Question: I'm having an issue trying to convert DOC/DOCX to PDF programmatically. I'm following <URL>.
I'm using as mentioned in the answer above.
I asked my web hosting to install and so they did, so when I ran 'whereis soffice' it gave me '/usr/bin/soffice'.
---
So, I have this piece of code:
# adocpdf
'''
filename=$1
extension=$2
SERVICE='soffice'
if [ "'ps ax|grep -v grep|grep -c $SERVICE'" -lt 1 ]; then
unset DISPLAY
/usr/bin/soffice -headless -accept="socket,host=127.0.0.1,port=8100;urp;" -nofirststartwizard &
sleep 5s
fi
python /home/[MYSITE]/public_html/docpdf/DocumentConverter.py /home/[MYSITE]/public_html/docpdf/$filename$extension /home/[MYSITE]/public_html/docpdf/$filename.pdf
'''
# index.php
'''
<?php
$filename = "teste";
$extension = ".doc";
$output = array();
$return_var = 0;
exec("/home/[MYSITE]/public_html/docpdf/adocpdf {$filename} {$extension}", $output, $return_var);
print_r($output);
print($return_var);
?>
'''
# My folder structure

After executing my php code, the output is the following, being 'Array()' the '$output' and '1' the '$return_var'
'''
Array ( ) 1
'''
I don't know much about python, and I really need this to work!
## Edit 1:
I ran 'exec('pydoc modules') and it gave me this output:
'''
Please wait a moment while I gather a list of all available modules...
ArrayPrinter audioop iniparse (package) select
BaseHTTPServer audit inspect selinux (package)
Bastion auparse itertools semanage
CDROM avc japanese (package) seobject
CGIHTTPServer base64 keyword sepolgen (package)
CORBA bdb kudzu sets
Canvas binascii lapack_lite sgmllib
ConfigParser binhex ldap (package) sha
Cookie bisect ldapurl shelve
DLFCN bonobo (package) ldif shlex
Dialog bsddb (package) libiscsi shm
DocXMLRPCServer bz2 libsvn (package) shutil
DocumentConverter cElementTree libuser signal
FFT (package) cPickle libxml2 site
FileDialog cStringIO libxml2mod smtpd
FixTk cairo (package) linecache smtplib
HTMLParser calendar linuxaudiodev snack
IN cgi locale sndhdr
LinearAlgebra cgitb logging (package) socket
M2Crypto (package) chunk macpath sos (package)
MA (package) cmath macurl2path sqlite (package)
MLab cmd mailbox sqlitecachec
Matrix code mailcap sre
MimeWriter codecs markupbase sre_compile
Numeric codeop marshal sre_constants
ORBit collections math sre_parse
PortableServer colorsys md5 stat
Precision commands mhlib statcache
Queue compileall mimetools statvfs
RNG (package) compiler (package) mimetypes string
RandomArray cookielib mimify stringold
ScrolledText copy mmap stringprep
SimpleDialog copy_reg modulefinder strop
SimpleHTTPServer cracklib multiarray struct
SimpleXMLRPCServer crypt multifile subprocess
SocketServer csv mutex sunau
StringIO curses (package) netrc sunaudio
TYPES datetime new svn (package)
Tix dbhash nis symbol
Tkconstants dbm nntplib symtable
Tkdnd dbus (package) ntpath sys
Tkinter decimal nturl2path syslog
UserArray difflib numeric_version tabnanny
UserDict dircache oddjob tarfile
UserList dis opcode telnetlib
UserString distutils (package) operator tempfile
_LWPCookieJar dl optik termios
_MozillaCookieJar doctest optparse test (package)
__builtin__ dogtail (package) os textwrap
__future__ drv_libxml2 os2emxpath this
_audit dsextras ossaudiodev thread
_bisect dsml pango threading
_bsddb dumbdbm pangocairo time
_codecs dummy_thread parser timeit
_codecs_cn dummy_threading pdb timing
_codecs_hk elementtree (package) pickle tkColorChooser
_codecs_iso2022 email (package) pickletools tkCommonDialog
_codecs_jp encodings (package) pipes tkFileDialog
_codecs_kr errno pkgutil tkFont
_codecs_tw exceptions platform tkMessageBox
_csv fcntl popen2 tkSimpleDialog
_curses filecmp poplib toaiff
_curses_panel fileinput posix token
_gamin fnmatch posixfile tokenize
_heapq formatter posixpath trace
_hotshot fpformat pprint traceback
_kudzu ftplib profile tty
_ldap gamin pstats turtle
_locale gc pty types
_multibytecodec gconf pwd tzparse
_numpy gdbm py_compile umath
_random getopt pyclbr unicodedata
_semanage getpass pydoc unittest
_snack gettext pyexpat urlgrabber (package)
_socket glob pygtk urllib
_sqlite gnome (package) pynche (package) urllib2
_sqlitecache gnomevfs (package) quopri urlparse
_sre gobject (package) random user
_ssl gopherlib ranlib uu
_strptime grp re warnings
_symtable gtk (package) readline wave
_testcapi gtkunixprint reconvert weakref
_threading_local gzip regex webbrowser
_tkinter heapq regex_syntax whichdb
_weakref hmac regsub whrandom
acutil hotshot (package) repr xdrlib
aifc htmlentitydefs resource xml (package)
anydbm htmllib rexec xmllib
array httplib rfc822 xmlrpclib
arrayfns idlelib (package) rgbimg xxsubtype
asynchat ihooks rhpl (package) yum (package)
asyncore imageop rlcompleter zipfile
atexit imaplib robotparser zipimport
atk imghdr rpm (package) zlib
atspi imp rpmUtils (package)
audiodev imputil sched
'''
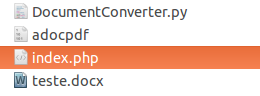
Answer: I have asked my Hosting Provider to install the latest LibreOffice and it just worked out ok!
I'm using the following code:
'''
exec("/opt/libreoffice4.0/program/soffice.bin --headless --convert-to pdf --outdir ".$path." ".$filename.".".$extension, $output, $return_var);
'''
I'm using Uploadify to upload the document to convert and then I'm giving the file back to the client to download.
Hope this question/answer helps anyone else in the world just like me, that had trouble with OpenOffice.